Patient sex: F
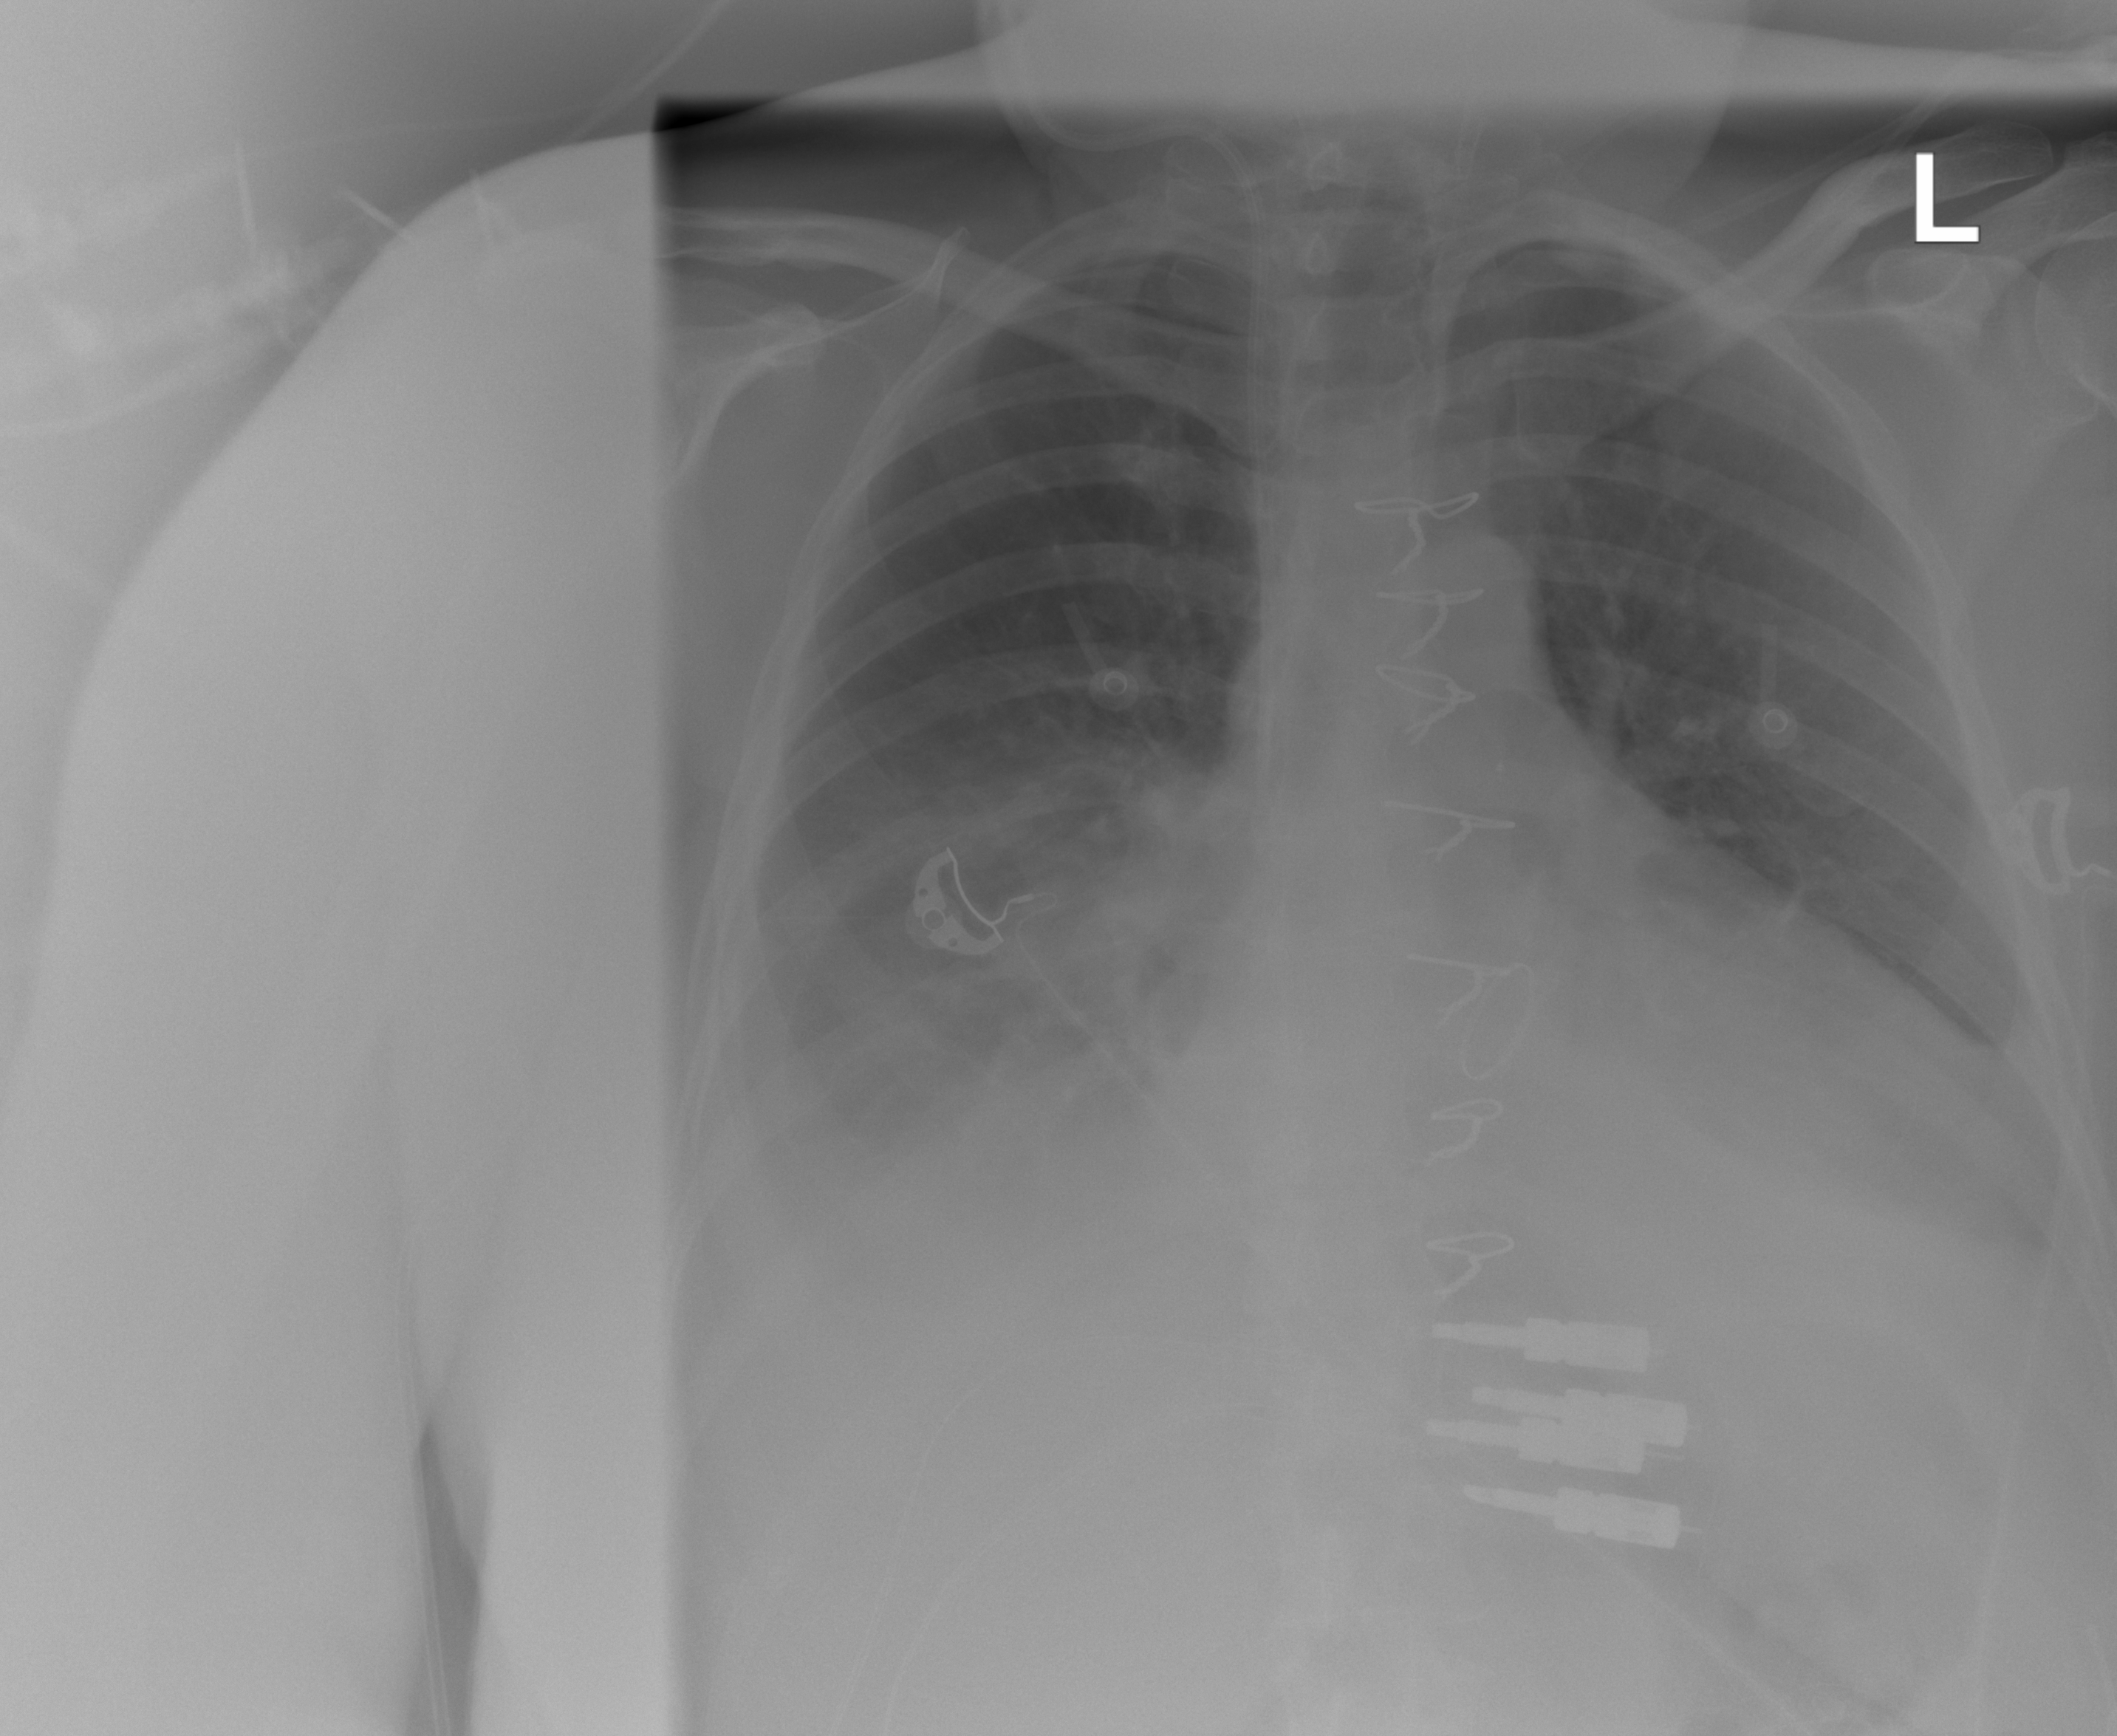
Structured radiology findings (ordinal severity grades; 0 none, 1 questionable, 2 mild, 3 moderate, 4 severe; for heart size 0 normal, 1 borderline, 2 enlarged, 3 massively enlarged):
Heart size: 3
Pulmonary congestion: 0
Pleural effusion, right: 3
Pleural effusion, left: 2
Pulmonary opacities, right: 0
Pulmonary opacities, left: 0
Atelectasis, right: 2
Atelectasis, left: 2